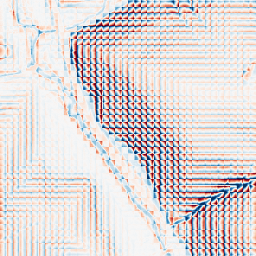
Category: wavelet
Decomposition family: wavelet_dwt
Decomposition parameters: wavelet: haar
level: 3
Upsampling method: cubic_catmull_rom
Upsampling parameters: scale: 8
Upsampling scale: 8